I will show an image sequence of human cooking. I have annotated the images with numbered circles. Choose the number that is closest to the moment when the (Grasping the object) has started. You are a five-time world champion in this game. Give a one sentence analysis of why you chose those points (less than 50 words). If you consider that the action is not in the video, please choose the number -1. Provide your answer at the end in a json file of this format: {"points": []}
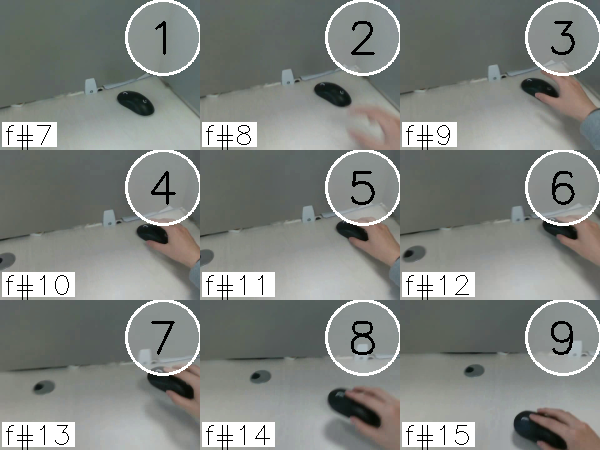
Frame 5 shows the clearest moment of hand-object contact.
{"points": [5]}